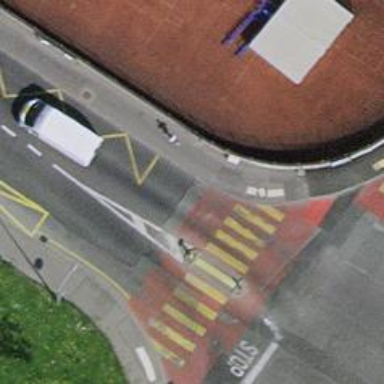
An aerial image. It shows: Asphalt sidewalk leading to public transport platform.